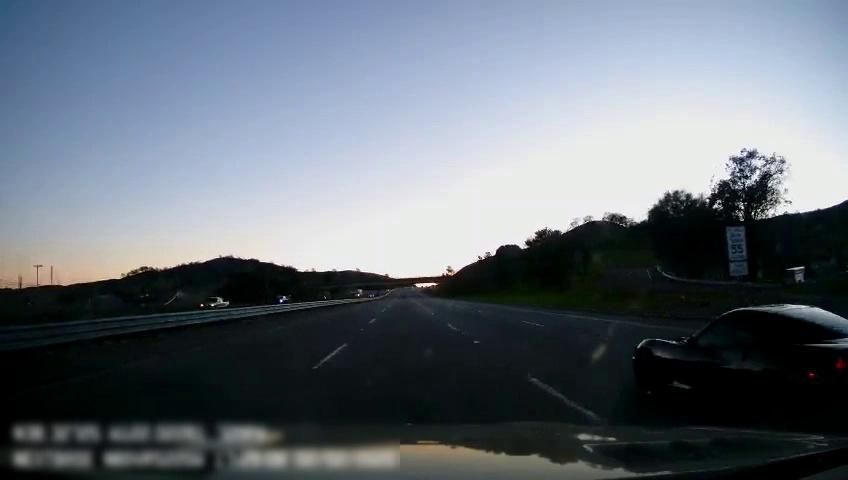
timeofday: Day
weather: Sunny
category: Drivable Space
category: Vehicles | Truck
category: Vehicles | Truck
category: Vehicles | Car
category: Lanes | Current Lane
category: Lanes | Current Lane
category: Lanes | Alternate Lane
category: Lanes | Alternate Lane
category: Lanes | Alternate Lane
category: Lanes | Alternate Lane
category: Traffic | Signs
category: Traffic | Signs